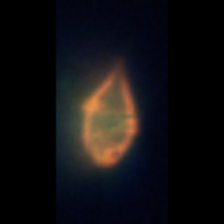
Taxon: Gyrodinium
Group: Dinoflagellates